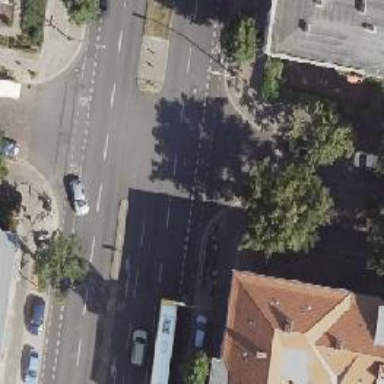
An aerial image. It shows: Unmarked crossing on footway.